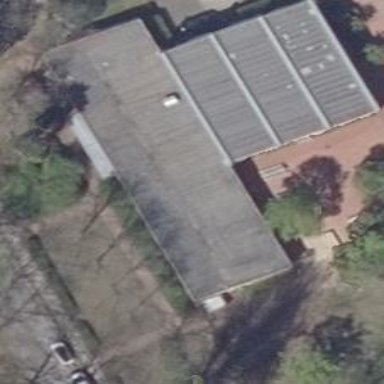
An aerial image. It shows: Kindergarten building.